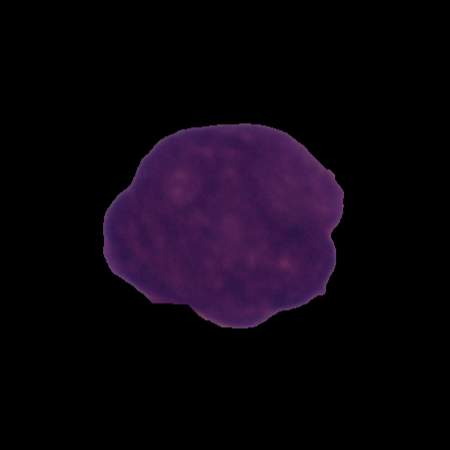
Label: cancer